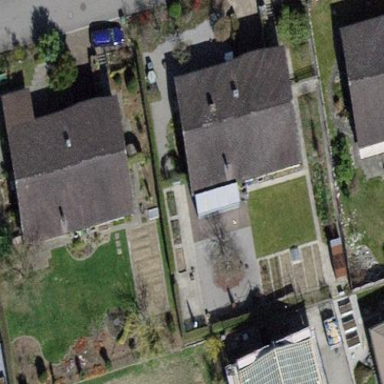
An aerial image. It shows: Building with tiled roof.